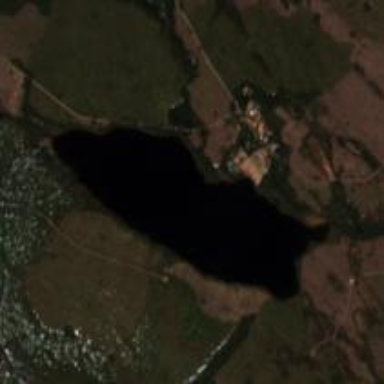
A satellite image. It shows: Lake with natural water.